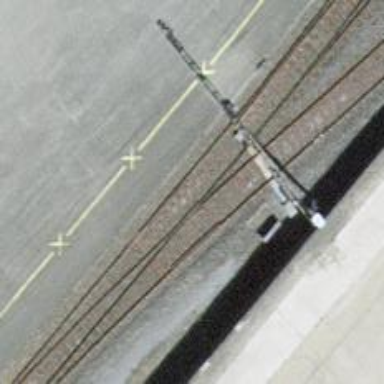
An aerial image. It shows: Railway switch.